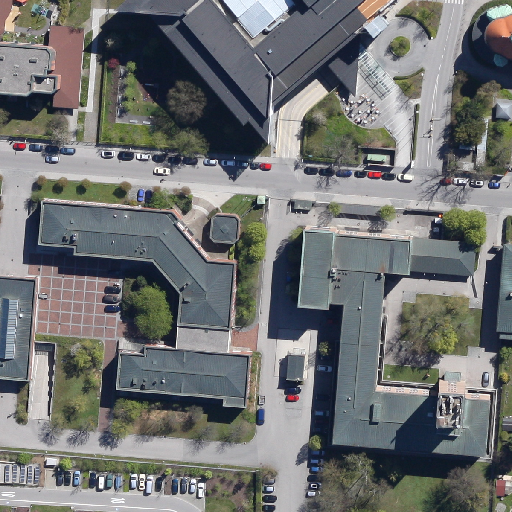
Referring expression: light-duty vehicle in the parking area